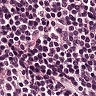
Metastatic tissue present: no